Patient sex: M
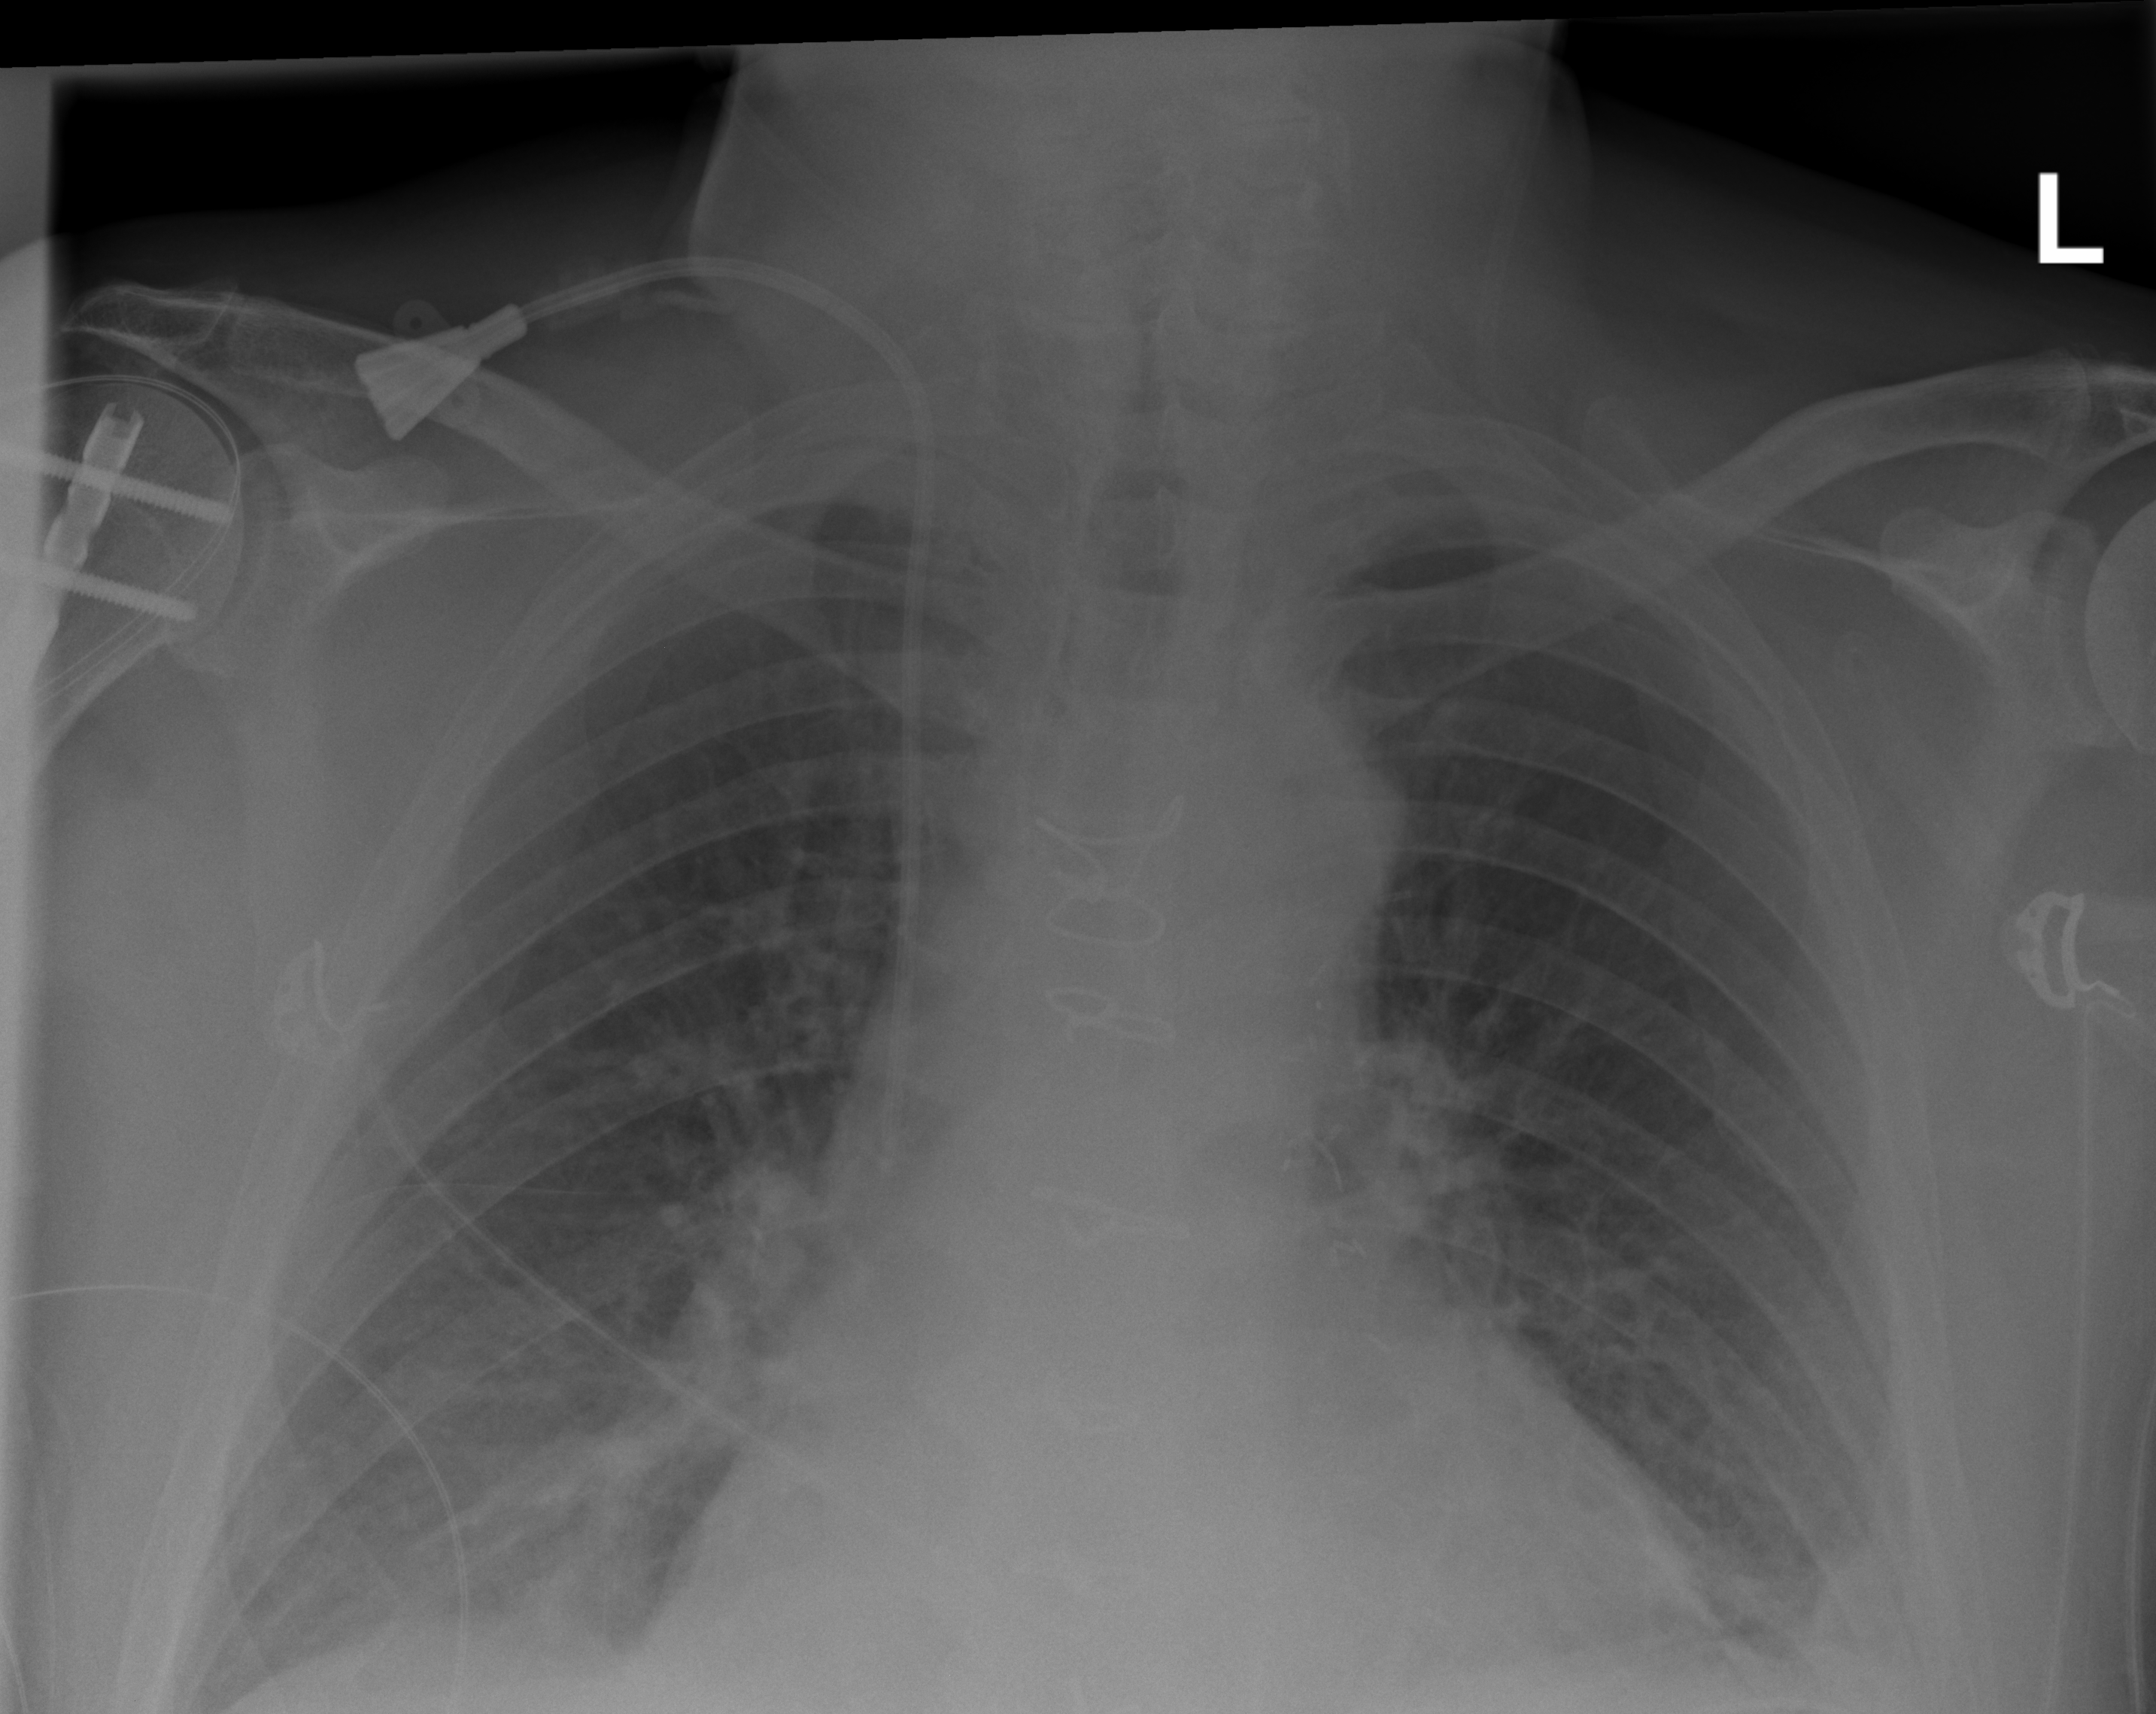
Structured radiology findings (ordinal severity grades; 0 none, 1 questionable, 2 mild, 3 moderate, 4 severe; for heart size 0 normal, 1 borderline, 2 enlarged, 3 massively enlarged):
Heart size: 2
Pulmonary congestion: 2
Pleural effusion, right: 0
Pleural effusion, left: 2
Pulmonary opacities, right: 2
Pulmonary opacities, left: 0
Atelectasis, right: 2
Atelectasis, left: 2